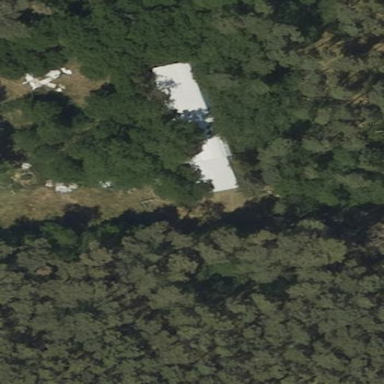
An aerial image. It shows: Building with gabled roof oriented along its length. The roof is light gray color.